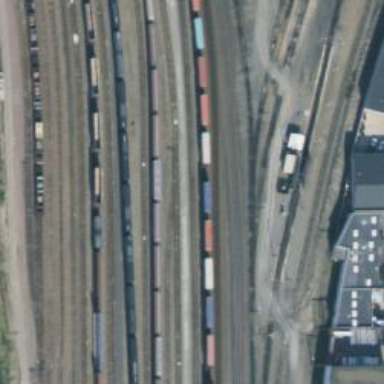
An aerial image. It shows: Railway spur service.